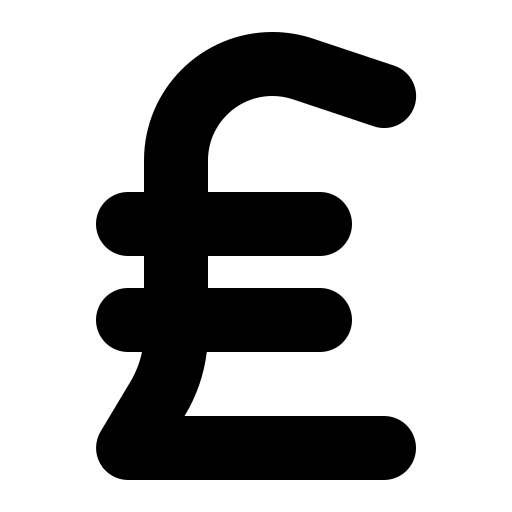
Tags: icon, FontAwesome, fa-icon, solid, lira, sign